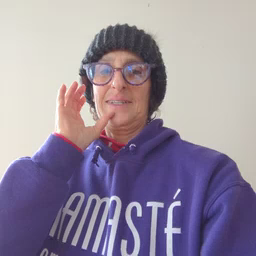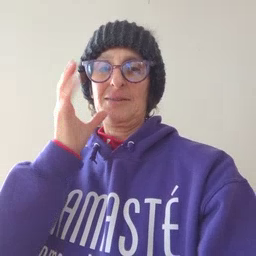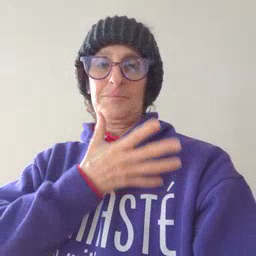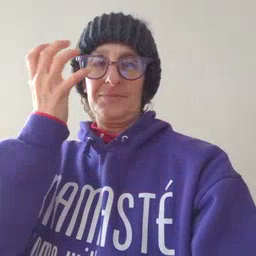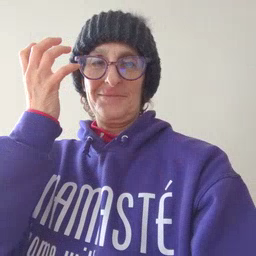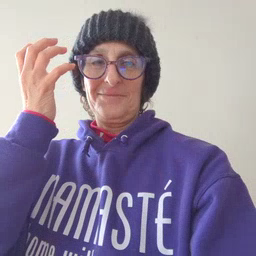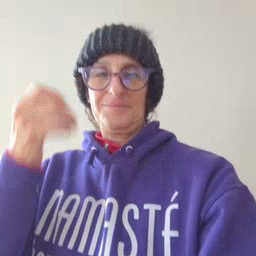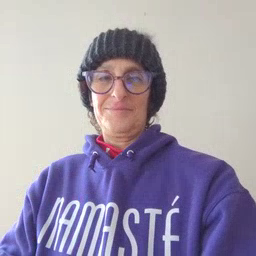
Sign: mad